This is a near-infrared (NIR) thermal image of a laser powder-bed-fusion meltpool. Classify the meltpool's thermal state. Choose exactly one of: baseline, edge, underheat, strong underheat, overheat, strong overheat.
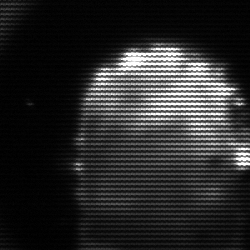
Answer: baseline